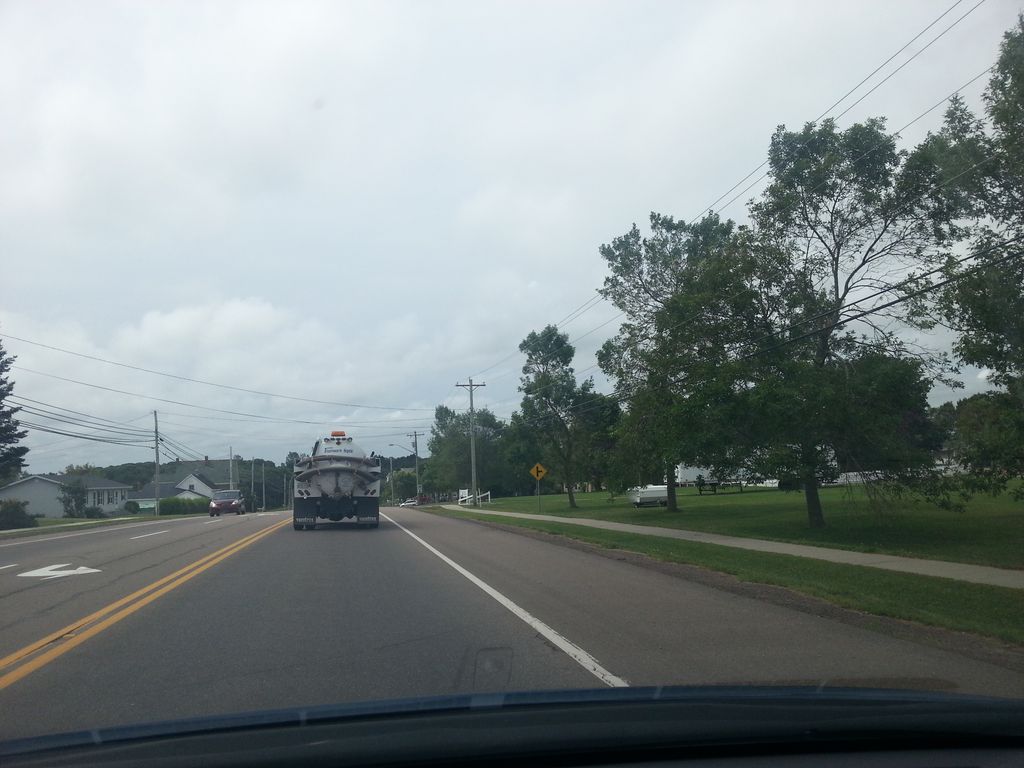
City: charlottetown